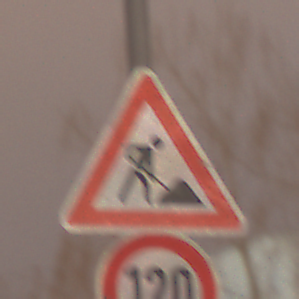
Verkehrszeichen: Arbeitsstelle
Zusatzzeichen unten: Geschwindigkeit120
Umgebung: Outdoor, Urban
Tageszeit: Night
Wetter: Overcast
Licht: Artificial
Jahreszeit: Winter
Kontrast: MediumContrast